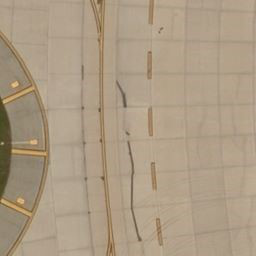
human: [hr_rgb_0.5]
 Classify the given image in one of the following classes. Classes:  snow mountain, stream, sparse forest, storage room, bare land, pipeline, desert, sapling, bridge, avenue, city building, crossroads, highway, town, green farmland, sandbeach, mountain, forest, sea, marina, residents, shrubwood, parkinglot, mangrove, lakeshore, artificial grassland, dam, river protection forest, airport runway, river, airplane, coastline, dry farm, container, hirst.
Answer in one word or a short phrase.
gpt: airport runway